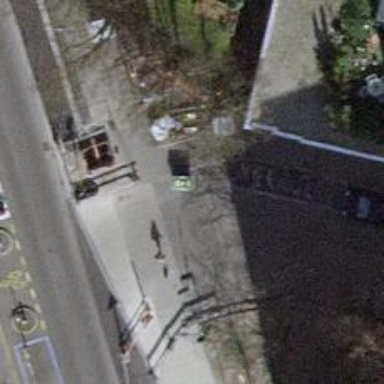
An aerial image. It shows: Recycling container for green waste at the recycling facility.